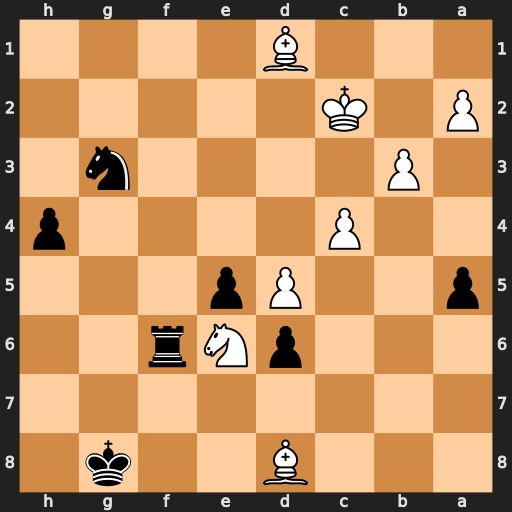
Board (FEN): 3B2k1/8/3pNr2/p2Pp3/2P4p/1P4n1/P1K5/3B4
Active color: b
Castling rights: -
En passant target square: -
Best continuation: Rf2+ Kd3 h3